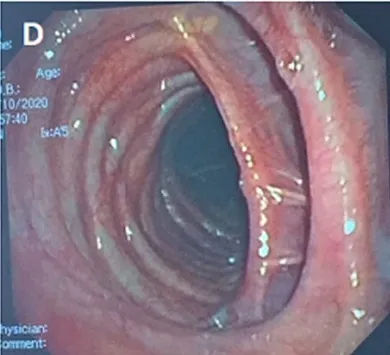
Tracheal diverticula.
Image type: endoscopy (airway_endoscopy)